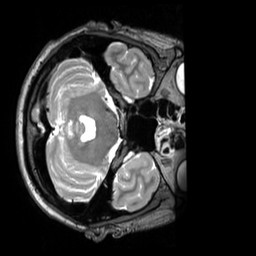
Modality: T2w
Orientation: axial
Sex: male
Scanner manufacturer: siemens
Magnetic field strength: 3 T
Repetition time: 3.2 s
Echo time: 0.409 s